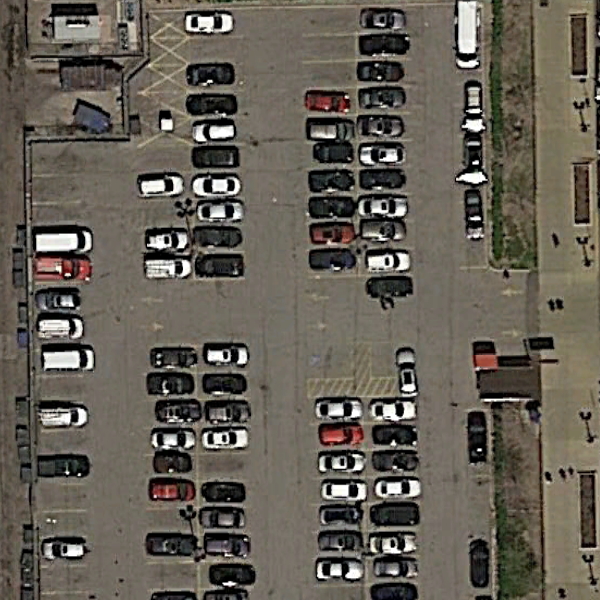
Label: Parking